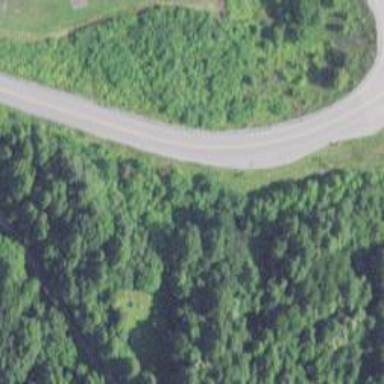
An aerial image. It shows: Trunk link highway.